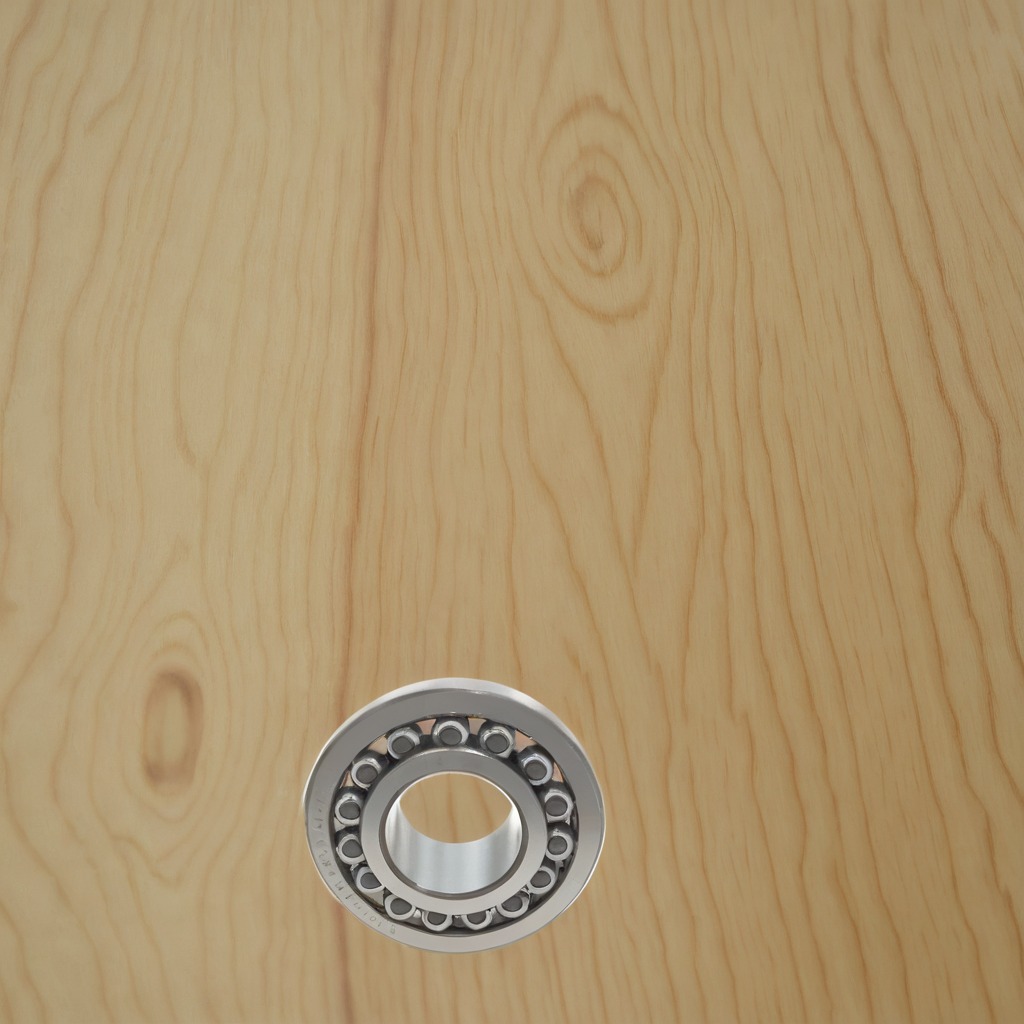
A ball bearing is lying on the plywood surface.